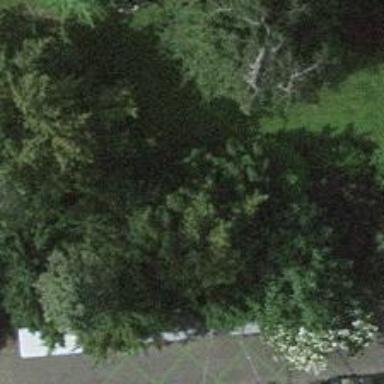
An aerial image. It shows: Garden with deciduous broadleaved trees.